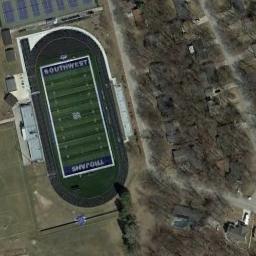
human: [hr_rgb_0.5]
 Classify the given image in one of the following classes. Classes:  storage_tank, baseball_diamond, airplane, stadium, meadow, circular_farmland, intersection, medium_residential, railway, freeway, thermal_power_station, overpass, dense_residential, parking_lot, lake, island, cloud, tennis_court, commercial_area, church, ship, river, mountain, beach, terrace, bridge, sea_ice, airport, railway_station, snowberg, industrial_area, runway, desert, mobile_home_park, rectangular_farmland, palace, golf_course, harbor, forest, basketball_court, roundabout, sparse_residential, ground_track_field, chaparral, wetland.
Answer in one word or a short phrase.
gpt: ground_track_field